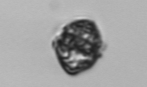
Label: Kryptoperidinium_triquetrum